Aerial crown-view tile of a tropical tree (Barro Colorado Island, Panama), acquired 20250414:
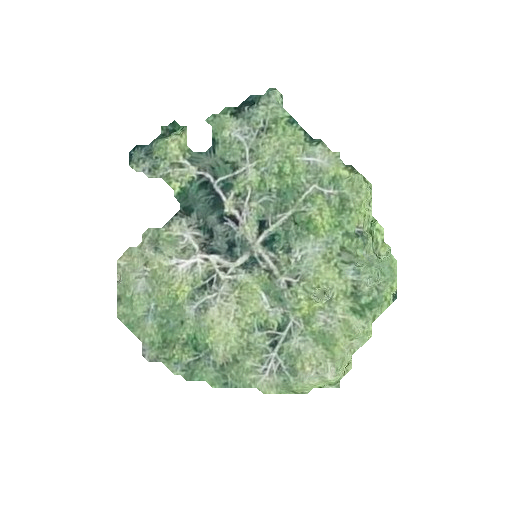
Species: Guatteria lucens
GBIF accepted scientific name: Guatteria lucens
Crown area: 87.504 m²